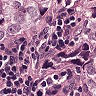
Metastatic tissue present: yes